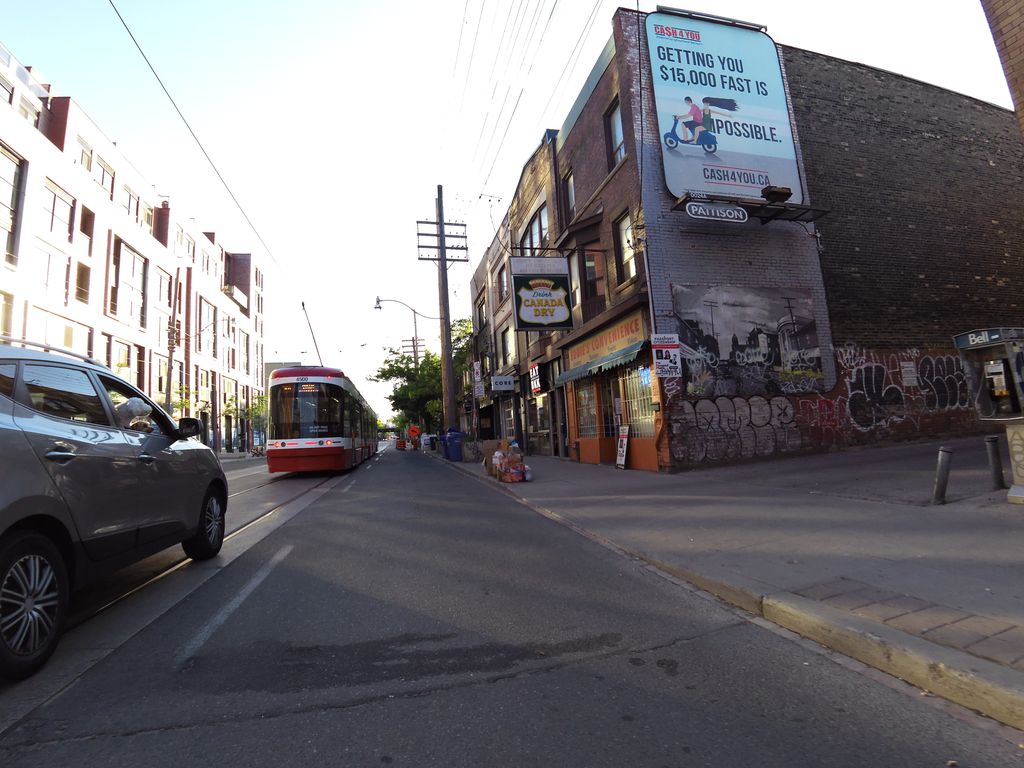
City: toronto